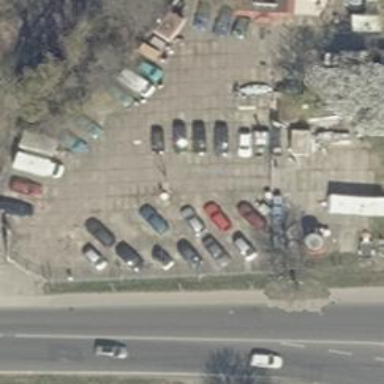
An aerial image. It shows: Shop that sells cars.